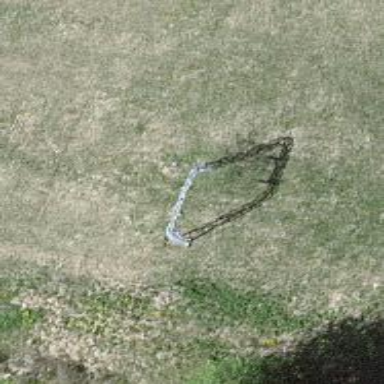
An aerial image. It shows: Pylon for aerialway.